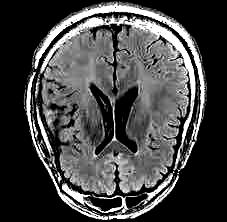
Label: notumor